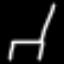
Label: chair